Interaction volume radius: 5 \u00c5
Interaction volume height: 50 \u00c5
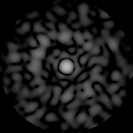
Disorder parameter: 0.8692